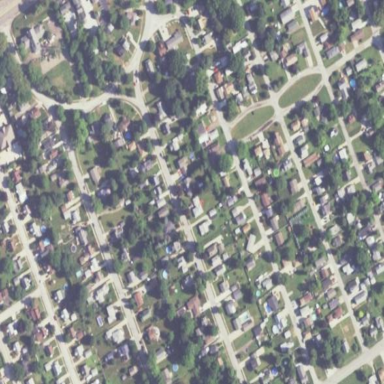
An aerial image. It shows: Neighborhood.